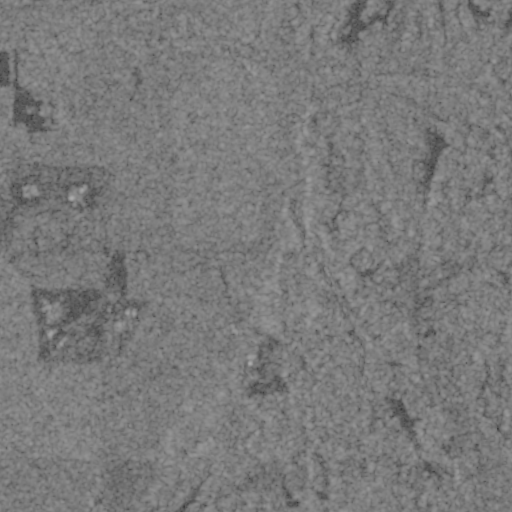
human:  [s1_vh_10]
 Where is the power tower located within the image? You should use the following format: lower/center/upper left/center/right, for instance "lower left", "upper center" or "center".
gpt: The power tower is located in the upper of the image.
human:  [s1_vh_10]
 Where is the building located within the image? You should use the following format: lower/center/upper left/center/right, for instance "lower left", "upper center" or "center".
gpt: The building is located in the center left of the image.
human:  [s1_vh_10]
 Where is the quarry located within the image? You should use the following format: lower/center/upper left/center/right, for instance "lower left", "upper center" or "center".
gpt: There is no quarry in the image.

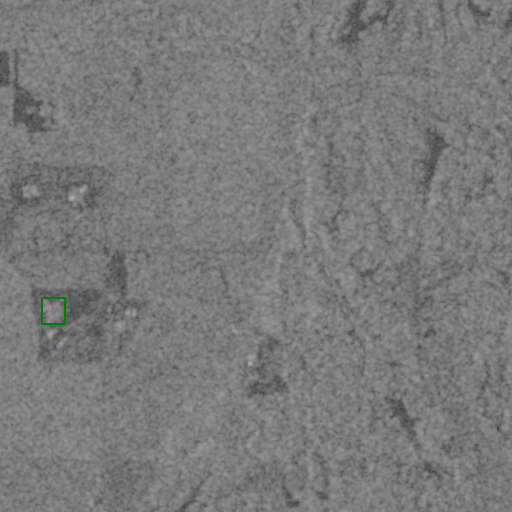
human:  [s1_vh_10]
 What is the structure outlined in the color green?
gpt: The structure outlined in green is a building.
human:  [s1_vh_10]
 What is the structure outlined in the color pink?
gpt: There is no pink outline.